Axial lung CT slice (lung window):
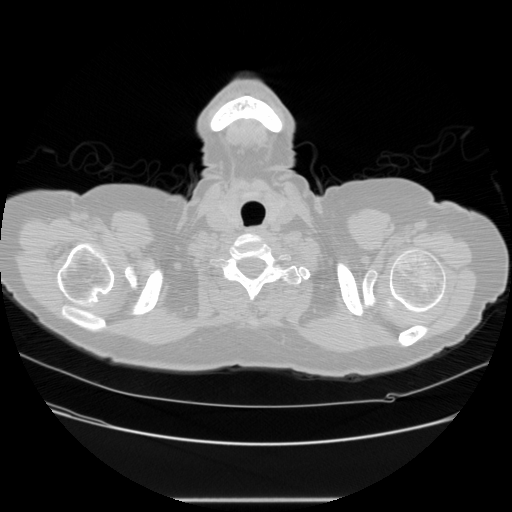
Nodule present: no